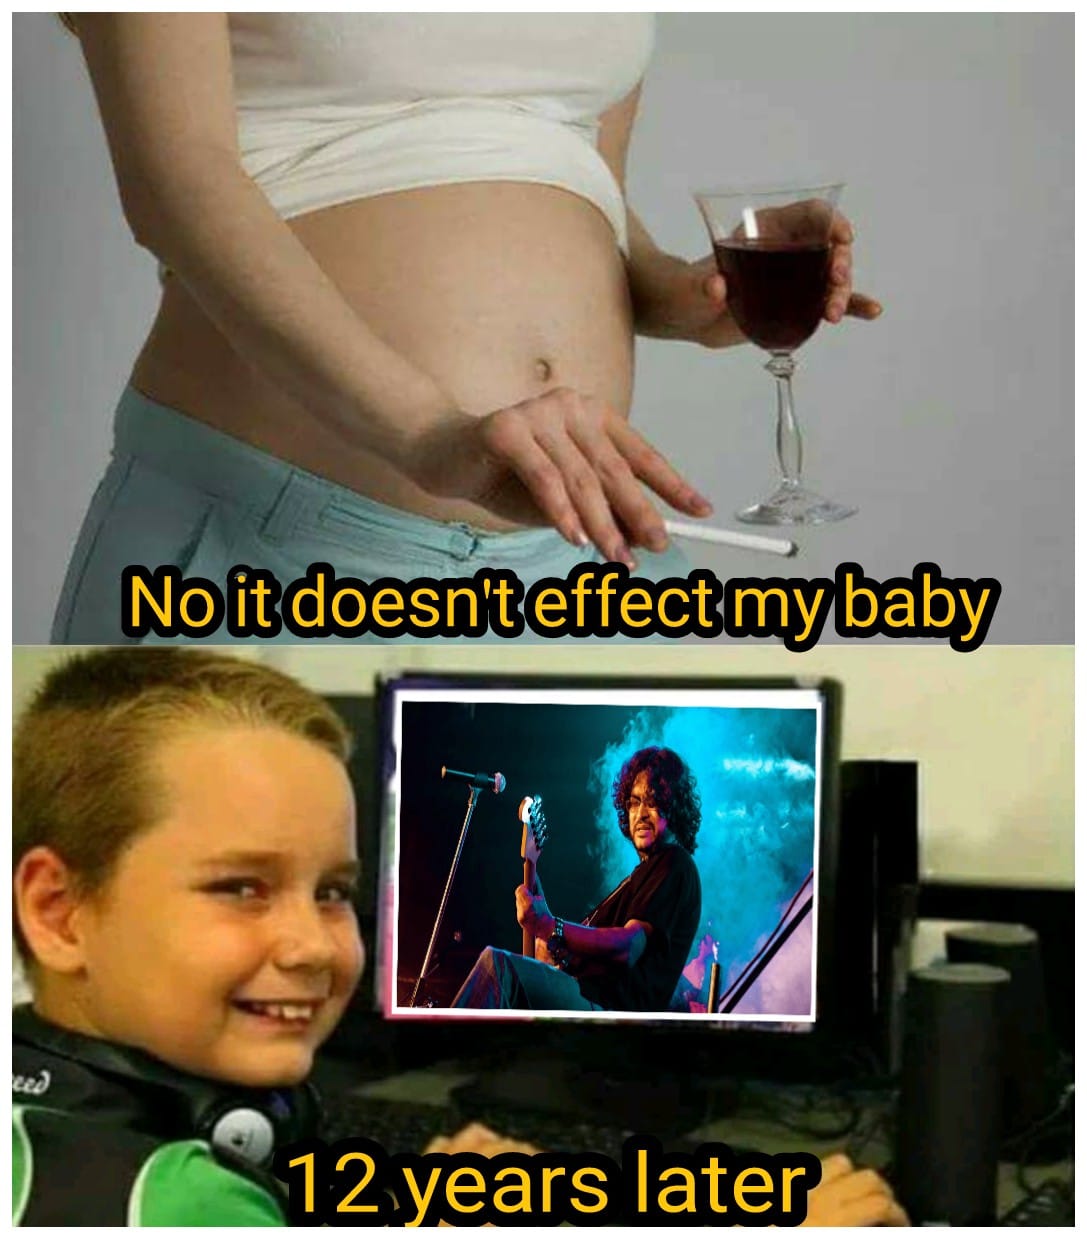
Caption: No it doesn't effect my baby   12 years later
Label: hate